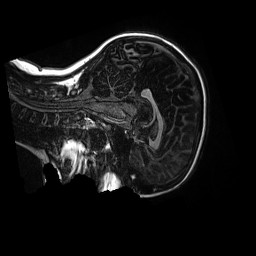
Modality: MP2RAGE
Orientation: sagittal
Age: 13
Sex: female
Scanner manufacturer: siemens
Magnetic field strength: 3 T
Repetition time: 4 s
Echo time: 0.00303 s